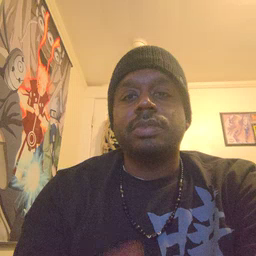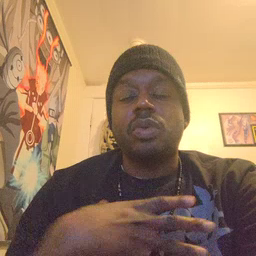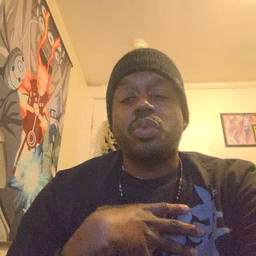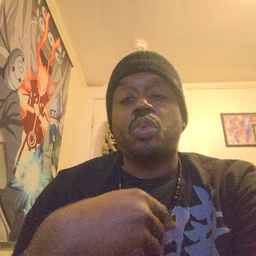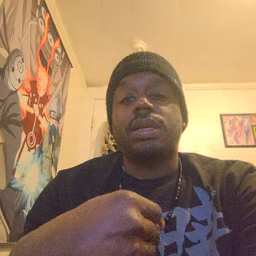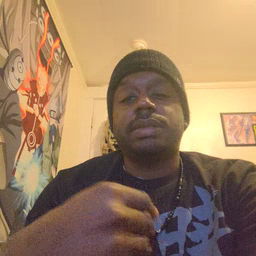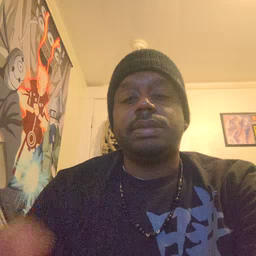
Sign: white